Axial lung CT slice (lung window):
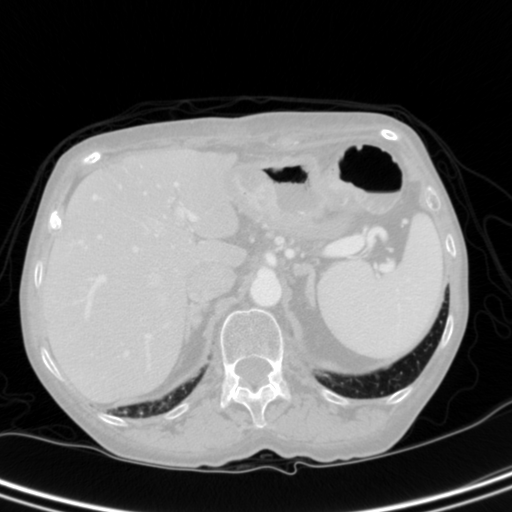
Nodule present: no